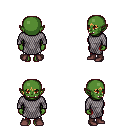
a pixel art fantasy rpg character, female body template, orc, green skin, chain mail, red pants, plain hairstyle, maroon shoes, four views (front, back, left, right), 2x2 character sprite sheet, small pixel art, hard edges, no anti-aliasing